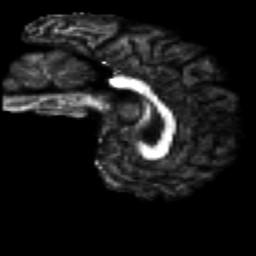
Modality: FA
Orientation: sagittal
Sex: male
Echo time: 0.114 s